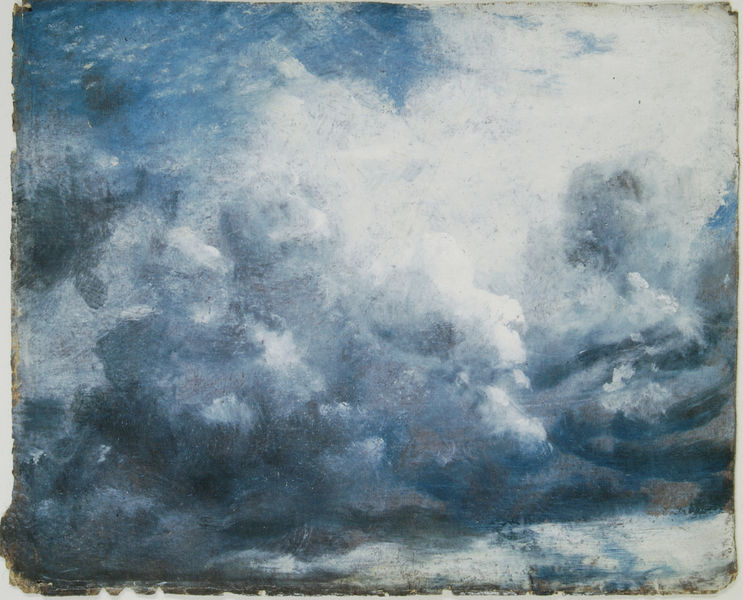
Titel: Cloud Study
Künstler: John Constable
Institution: (Privatsammlung)
Schlagwörter: blau, dunkel, gemälde, gewitter, hand, himmel, meer, schatten, weiß, wolken, aquarell, impressionismus, landschaft, ausschnitt, bewegung, braun, grau, hell, kreide, licht, pastell, schwarz, skizze, blick, schloss, tiere, wolke, expressionismus, malerei, gesichter, gesicht, rahmen, bild, öl, ferne, horizont, natur, wind, pastos, sonne, boden, blatt, england, bewegt, bewölkt, hellblau, papier, düster, studie, abstrakt, nebel, schattierung, tag, herbst, rand, romantik, constable, sturm, stürmisch, turner, unwetter, wetter, wild, dunkelblau, gris, oben, regen, durchblick, blautöne, windig, bewölkung, wirbel, wolkig, blanc, tupfen, pinselstrich, pergament, blaugrau, strudel, freiheit, dramatik, ölskizze, sombre, atmosphäre, sfumato, orage, emotionen, ciel, opak, cumulus, azur, bleu, lumiere, ductus, himmer, nuage, nuages, wisch, azurblau, weiiß, volumen, john, regenwolke, john constable, aufbäumend, wolkenstudie, wolekn, marin, sky, deckend, atmospärisch, etude de nuages, rahmenlos, balugrau, skx, wufbäumend, qauarell, gri, hwolken, cumulonimbus, kunstwerk, pinsel